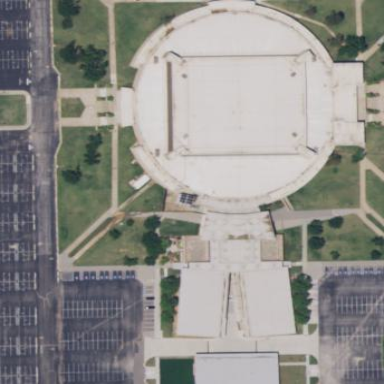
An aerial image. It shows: Stadium building where basketball sports are played.